Question: I need to get the component that has the focus in the moment with Windows Forms and .NET Framework 2.0 - C# or VisualBasic
I have an event that, in some moment, receive a text and it needs to put this text inside of a 'TextBox' component. But it isn't just a component. Must be the focused component. My situation is: I'm working with low level applications and hardware communication that gets a string from a hardware reader and I must append this text to the focused 'TextBox'.
'''
_device = new Device(Device.AvailableDevices[0].DeviceName);
_leitor = new Reader(_device);
_leitorDados = new ReaderData(ReaderDataTypes.Text, ReaderDataLengths.MaximumLabel);
_leitor.Actions.Enable();
_leitor.Actions.Read(_leitorDados);
_leitor.StatusNotify += delegate
{
if (_leitorDados.Text == String.Empty) return;
MessageBox.Show(_leitorDados.Text);
_leitorDados = new ReaderData(ReaderDataTypes.Text, ReaderDataLengths.MaximumLabel);
_leitor.Actions.Read(_leitorDados);
};
'''
My text is found in '_leitorDados.Text' and, when I receive the event, I need to do
'focusedControl.Text = _leitorDados.Text;'
But I'm using a very limited version of .NET Framework, the 2.0 and I have not so many possibilities to do it.
Thanks in advance.
- - 'this.ActiveControl'

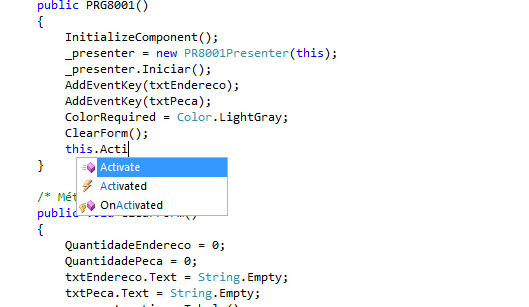
Answer: You should do this using a recursive approach. Try this:
'''
public static Control FindFocusedComponent(Control control)
{
foreach (Control child in control.Controls)
{
if (child.Focused)
{
return child;
}
}
foreach (Control child in control.Controls)
{
Control focused = FindFocusedComponent(child);
if (focused != null)
{
return focused;
}
}
return null;
}
'''